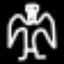
Label: angel